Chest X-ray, AP view. Patient: 30 years old, sex F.
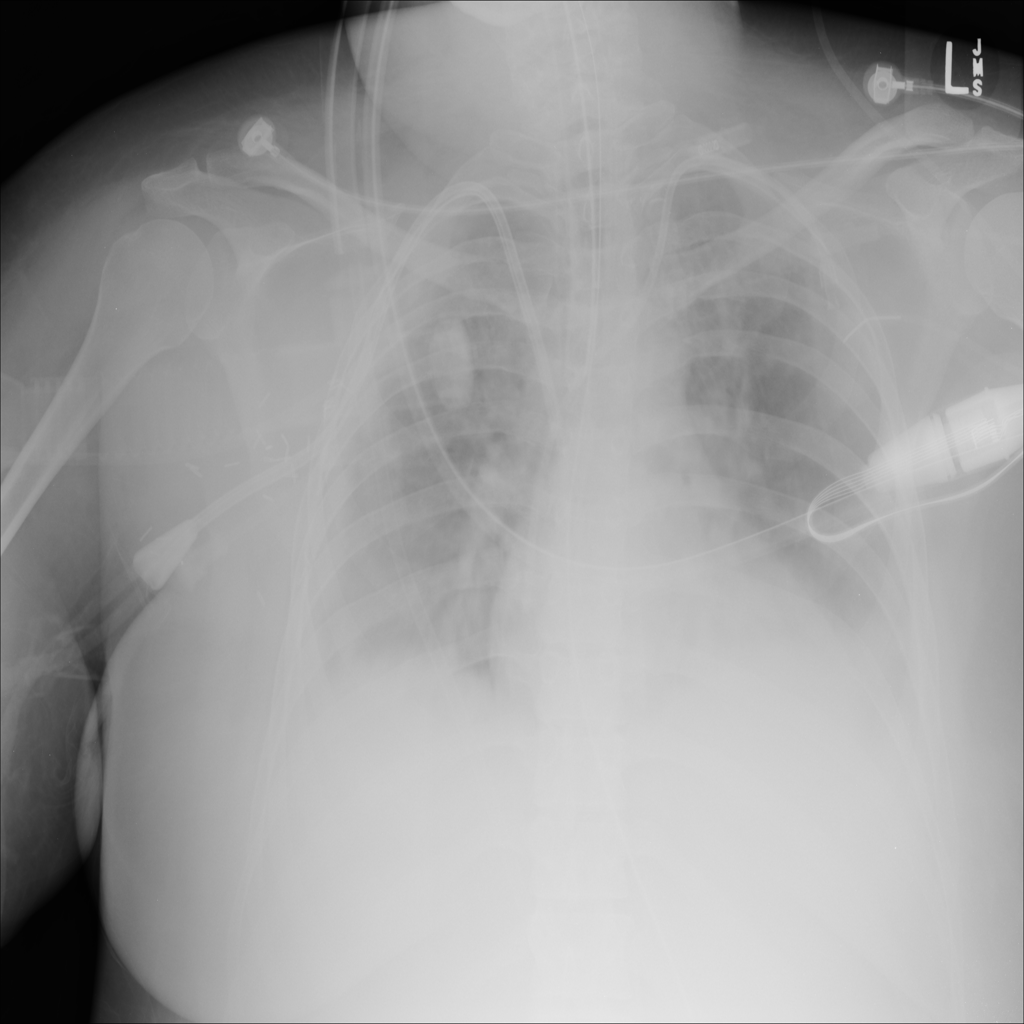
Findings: No Finding